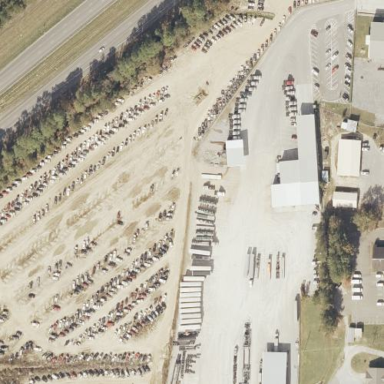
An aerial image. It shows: Scrap yard located in industrial area.